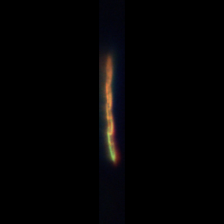
Taxon: Psuedo-nitzschia
Group: Diatoms